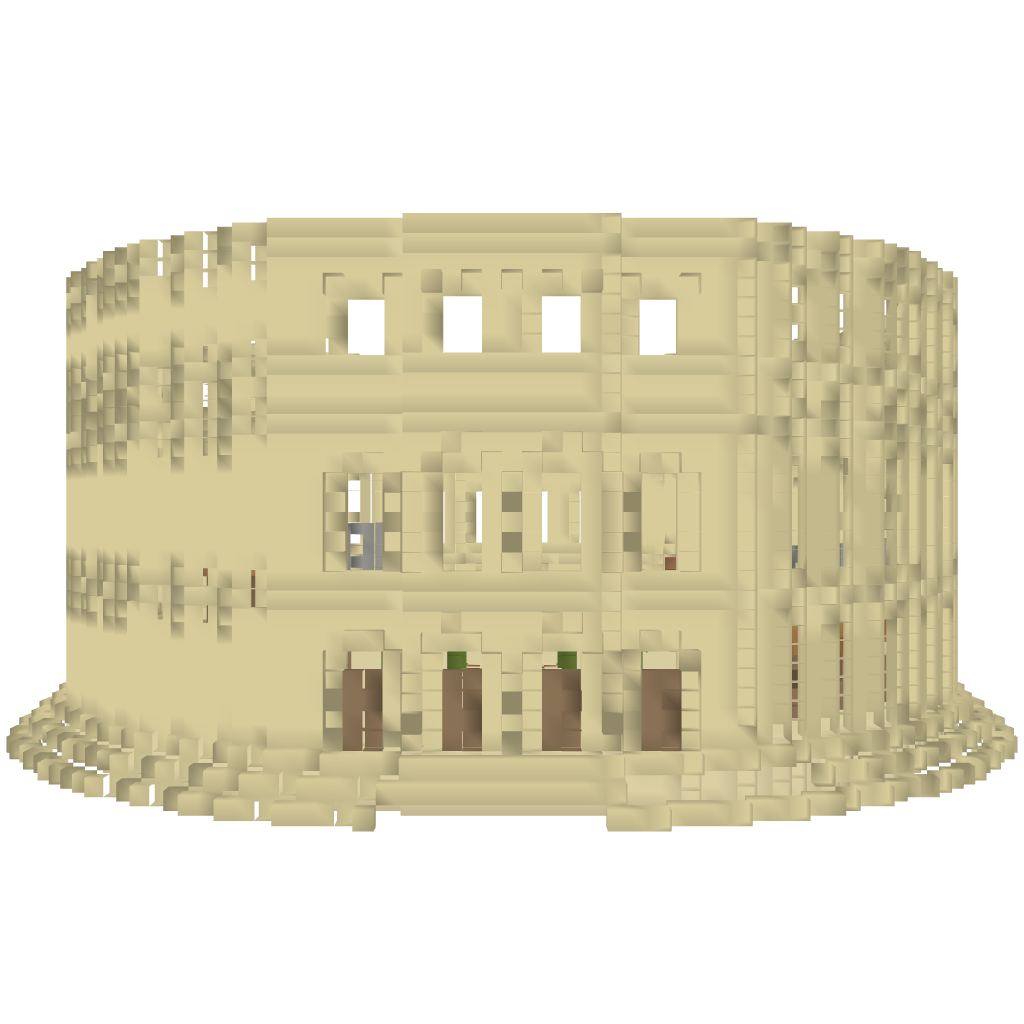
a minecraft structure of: Flavium - Mob Arena